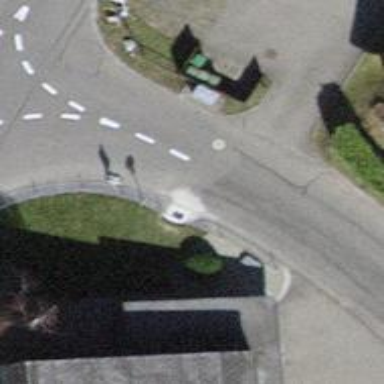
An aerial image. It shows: Bus stop with platform for public transport.